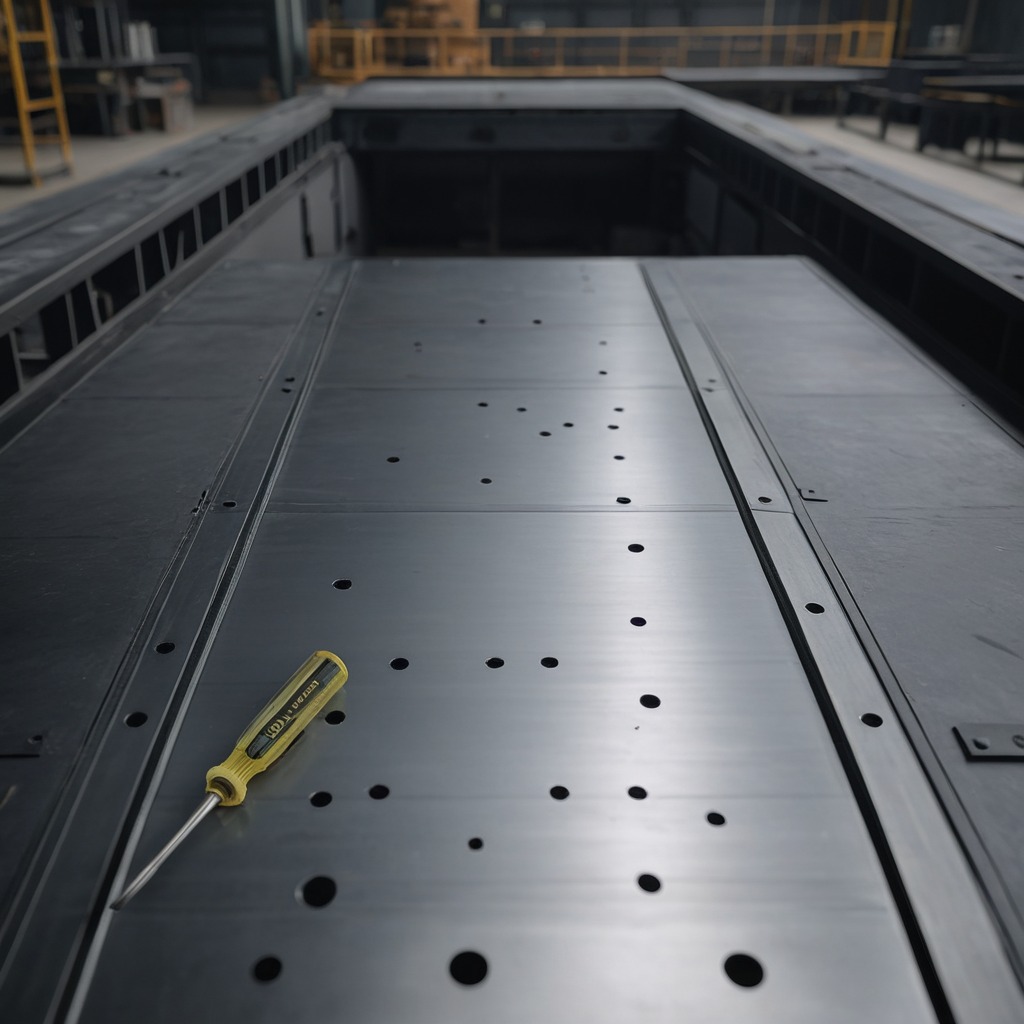
A screwdriver lies on a cold steel table in a mining workshop gritty textures.